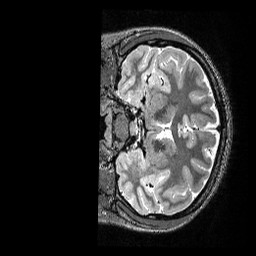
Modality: T2w
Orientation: coronal
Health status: healthy
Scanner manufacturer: siemens
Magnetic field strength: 3 T
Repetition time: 3.2 s
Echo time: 0.565 s